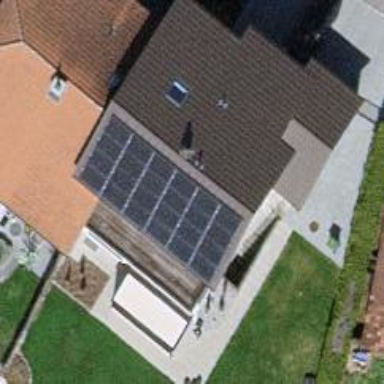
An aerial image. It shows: Solar power generator with photovoltaic panels.